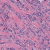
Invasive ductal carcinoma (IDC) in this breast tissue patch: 1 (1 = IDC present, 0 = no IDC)